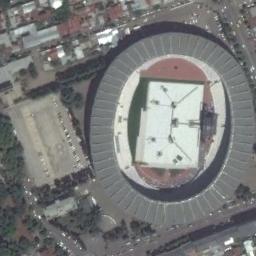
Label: stadium